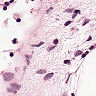
Metastatic tissue present: no